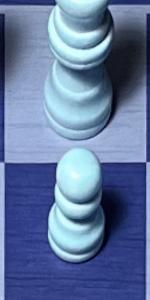
Label: Pawn_White